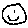
Label: smiley face